Question: I am using Emacs on GUI and I like both vertical and horizontal split windows.
In order to resize horizontal windows, I just grab (with the mouse) the name of the buffer and drag it up and down.
With vertical windows, I can't do that, though. I can't grab the scrollbar, there is no "slider". I know I can use , and , but these shortcuts are very unnatural, and I'd like to do it with the mouse.
Is there a way I can do that?

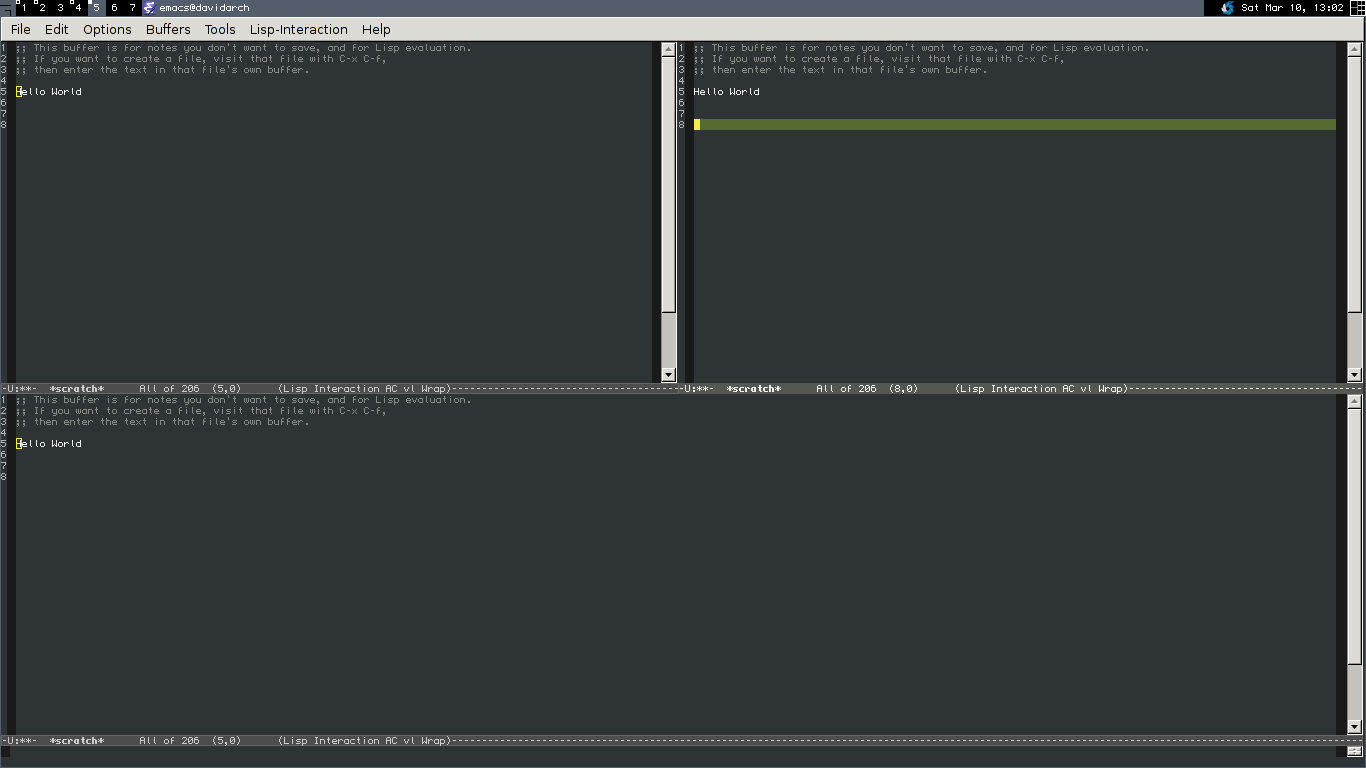
Answer: The status bar between two top windows is draggable.